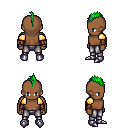
a pixel art fantasy rpg character, male body template, human, dark skin, gold arm armor, metal pants, green mohawk hairstyle, leather bracers, metal boots, four views (front, back, left, right), 2x2 character sprite sheet, small pixel art, hard edges, no anti-aliasing